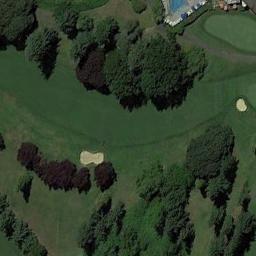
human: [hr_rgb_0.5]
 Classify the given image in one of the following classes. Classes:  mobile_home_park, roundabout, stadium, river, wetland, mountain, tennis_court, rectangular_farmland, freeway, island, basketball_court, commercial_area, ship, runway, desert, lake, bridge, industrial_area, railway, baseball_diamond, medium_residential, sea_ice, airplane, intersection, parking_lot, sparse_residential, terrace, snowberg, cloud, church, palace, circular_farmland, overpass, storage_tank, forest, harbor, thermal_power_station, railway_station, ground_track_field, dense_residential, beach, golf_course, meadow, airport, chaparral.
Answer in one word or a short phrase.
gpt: golf_course